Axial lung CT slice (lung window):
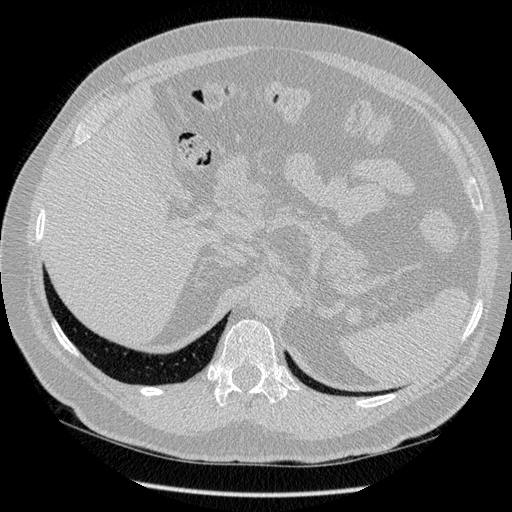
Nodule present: no